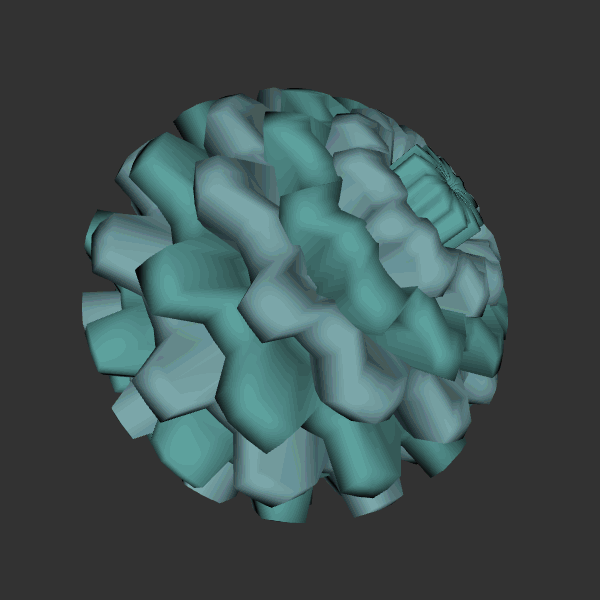
Background: dark